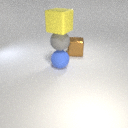
large yellow rubber cube above large gray rubber sphere